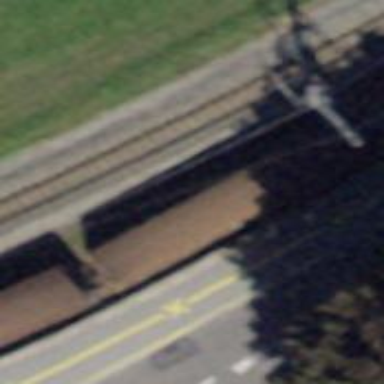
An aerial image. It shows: Narrow-gauge railway siding with electrified contact line.